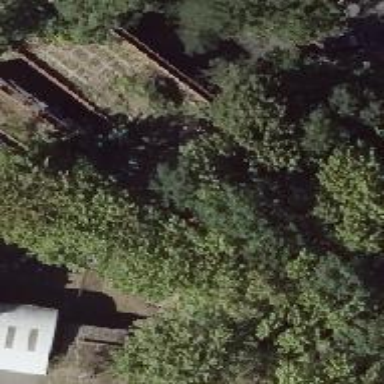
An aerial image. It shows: Disused railway bridge with contact lines for electrification. This bridge has historic significance.